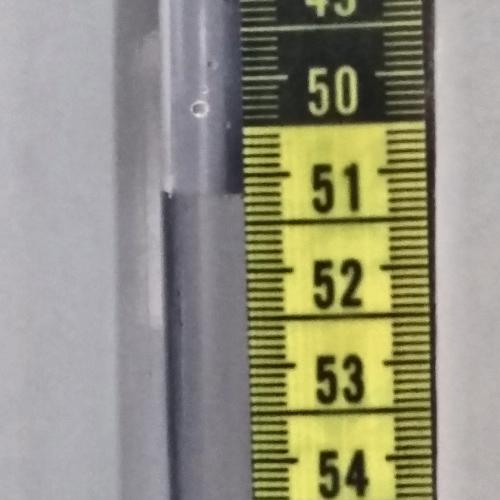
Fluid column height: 9.5 cm